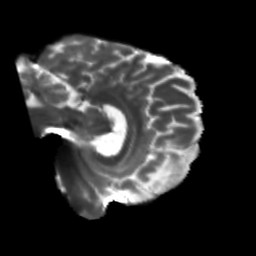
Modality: T2w
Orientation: sagittal
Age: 58
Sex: male
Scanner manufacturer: siemens
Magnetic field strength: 3 T
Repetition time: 5.47 s
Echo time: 0.0854 s